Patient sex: M
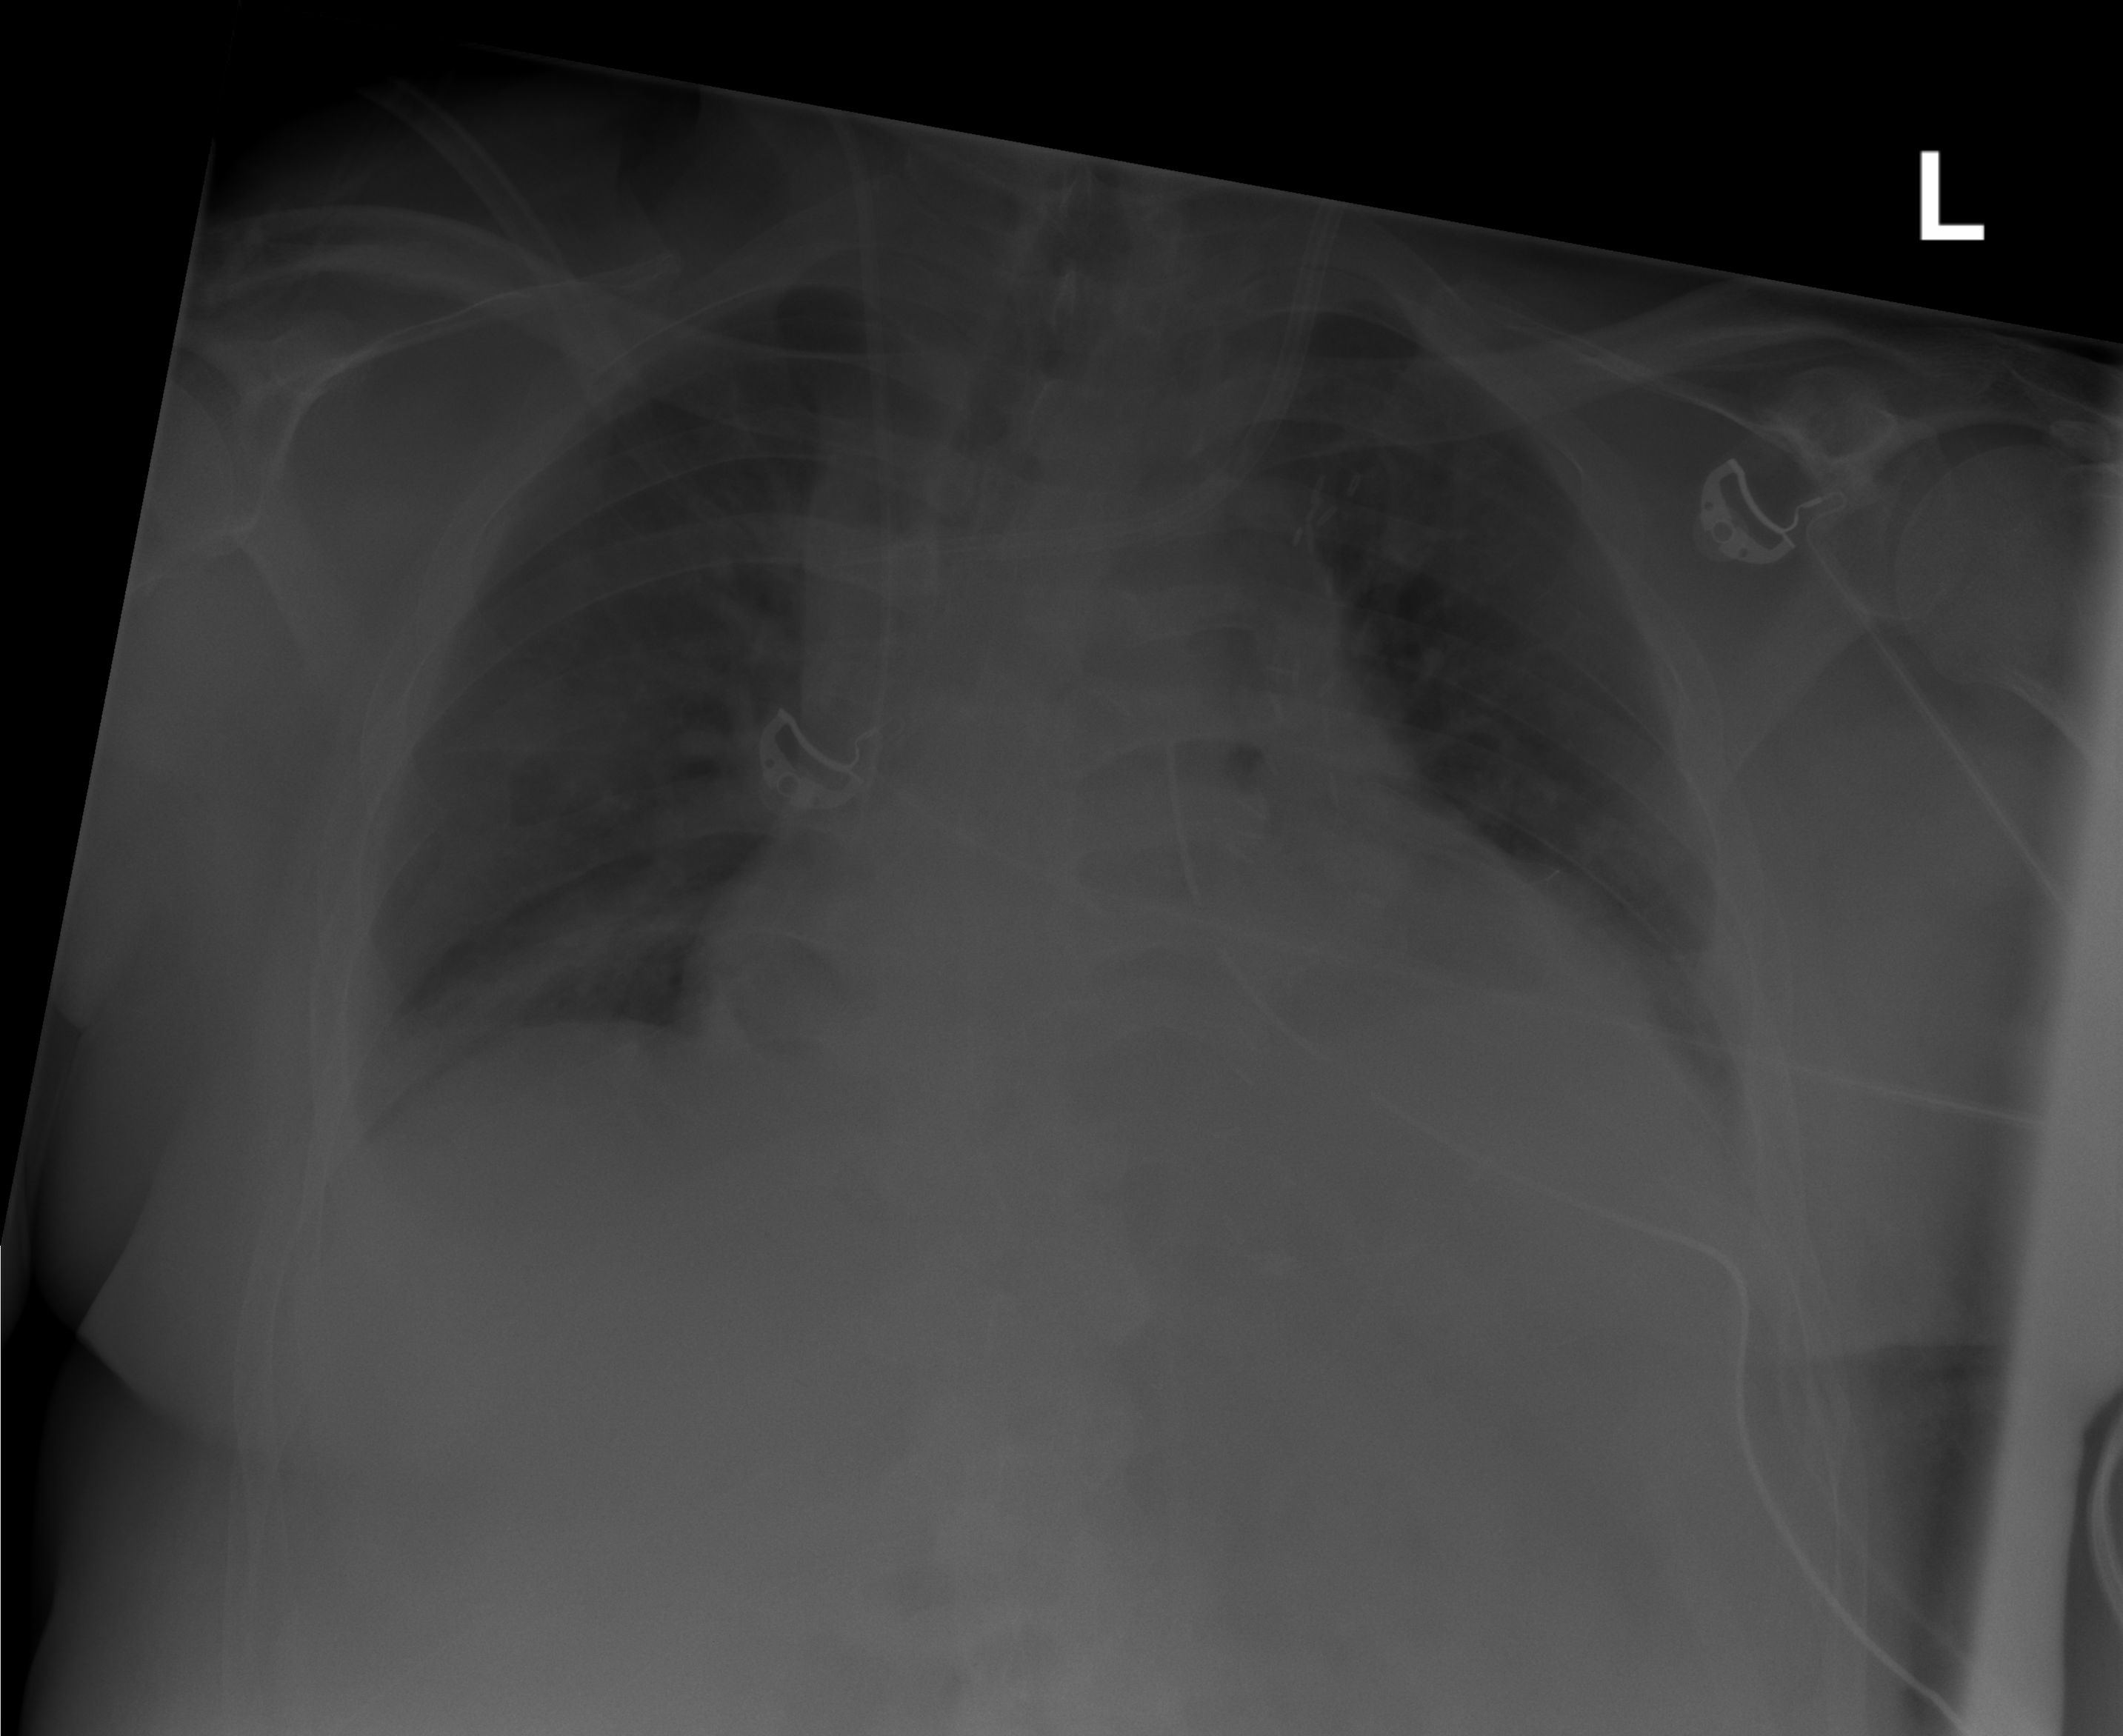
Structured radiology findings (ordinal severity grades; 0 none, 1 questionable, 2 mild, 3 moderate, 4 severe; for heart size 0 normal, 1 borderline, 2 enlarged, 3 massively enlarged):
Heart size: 2
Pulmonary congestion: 1
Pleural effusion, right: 1
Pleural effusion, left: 1
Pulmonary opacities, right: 1
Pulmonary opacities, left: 1
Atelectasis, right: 2
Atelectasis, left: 2